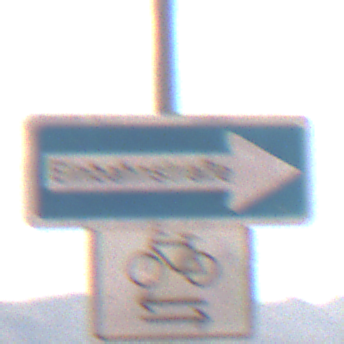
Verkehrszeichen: EinbahnstrasseRechtsweisend
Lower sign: RichtungsangabeDurchPfeile9
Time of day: Midday
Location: Outdoor (Nature)
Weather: PartlyCloudy
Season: NotSpecified
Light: Natural